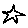
Label: star